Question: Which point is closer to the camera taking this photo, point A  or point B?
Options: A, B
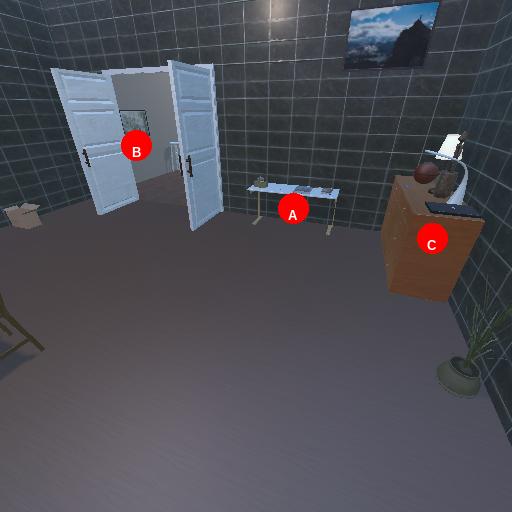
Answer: A